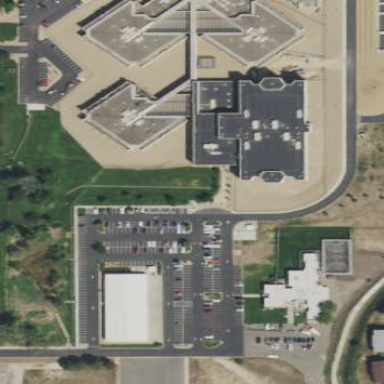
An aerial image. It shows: Prison.